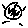
Label: sun